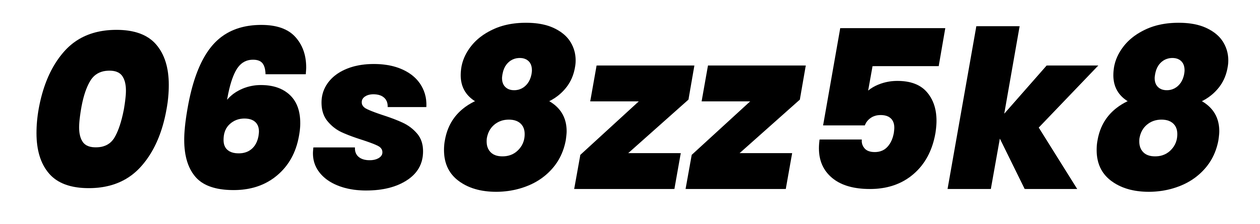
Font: Poppins-ExtraBoldItalic